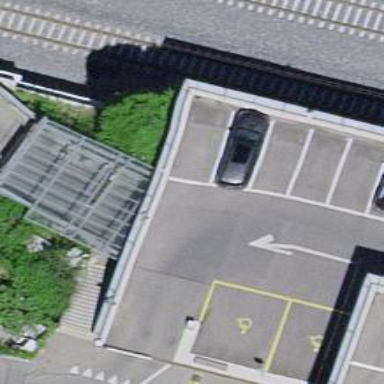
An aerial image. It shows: Parking entrance.